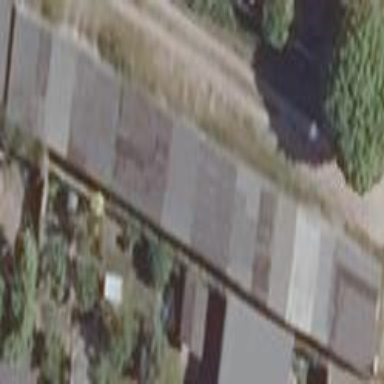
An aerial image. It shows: Group of garages.